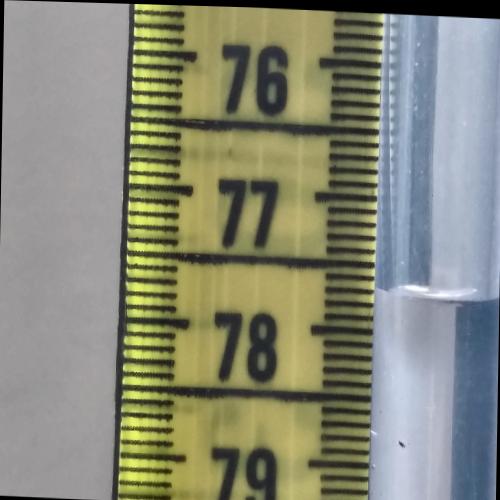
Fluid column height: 77.7 cm